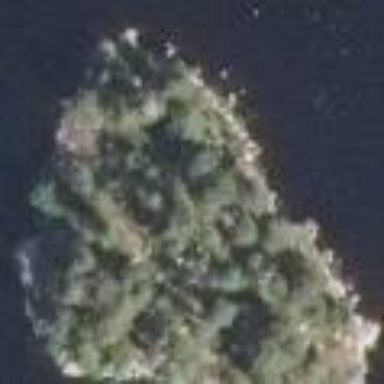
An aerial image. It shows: Islet surrounded by woodland.